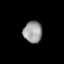
Tissue: lung
Cell type: T cells
Senescence score: 0.191
Nuclear area (px): 397
Mean DAPI intensity: 154.99